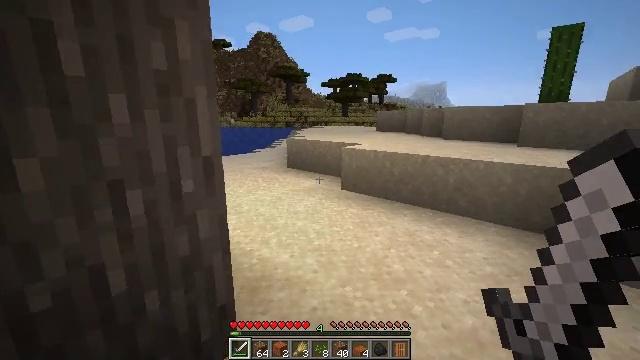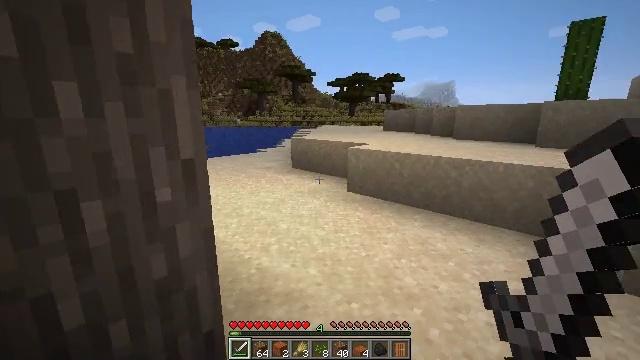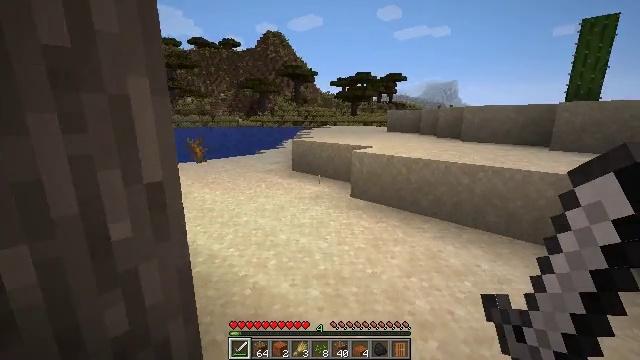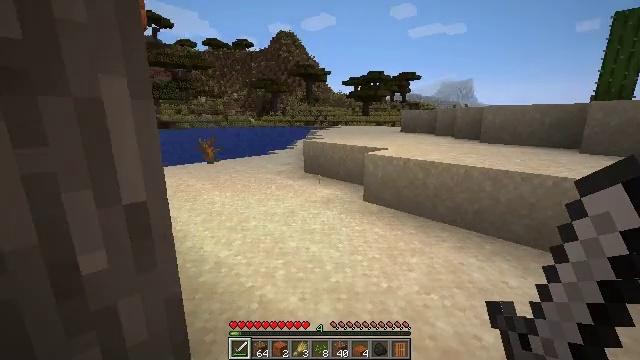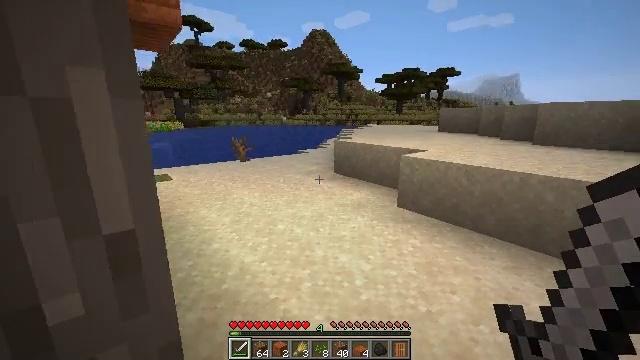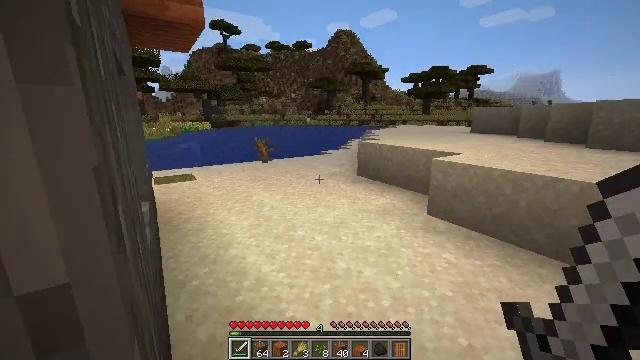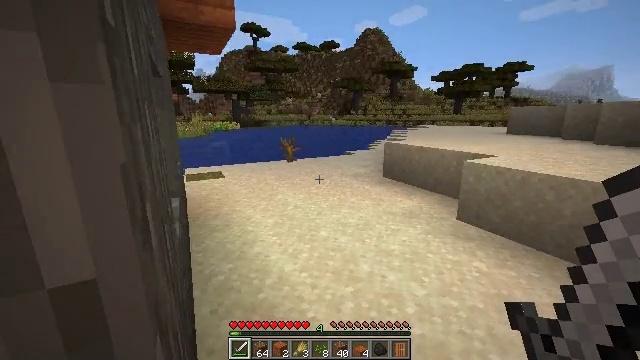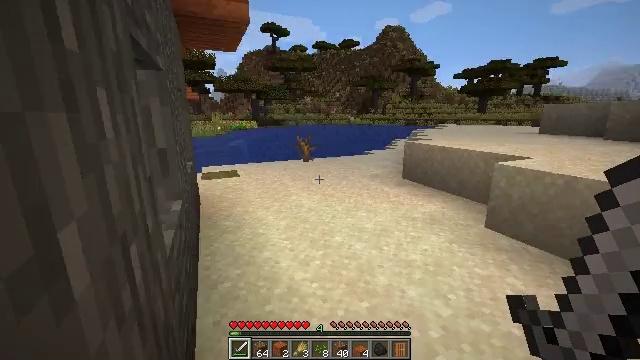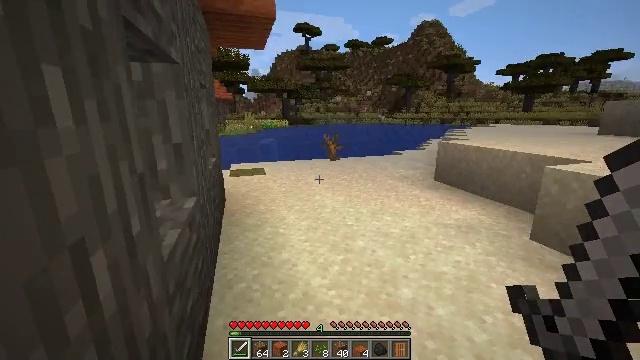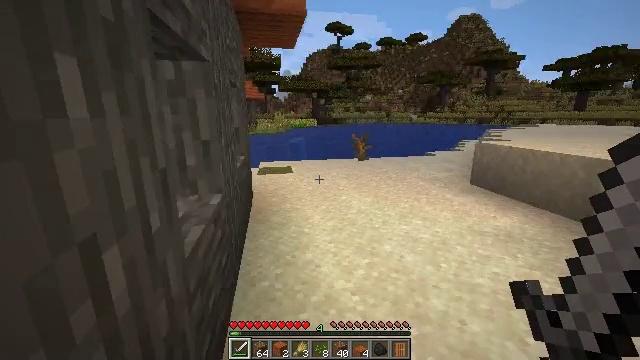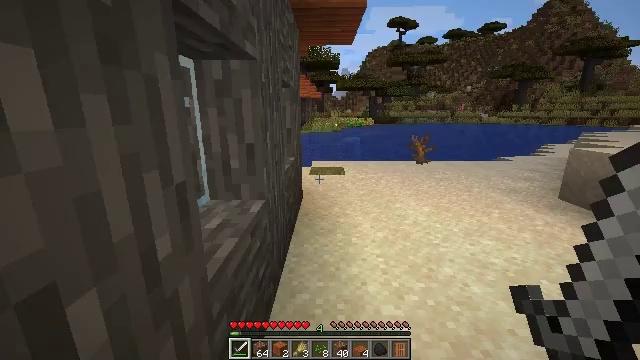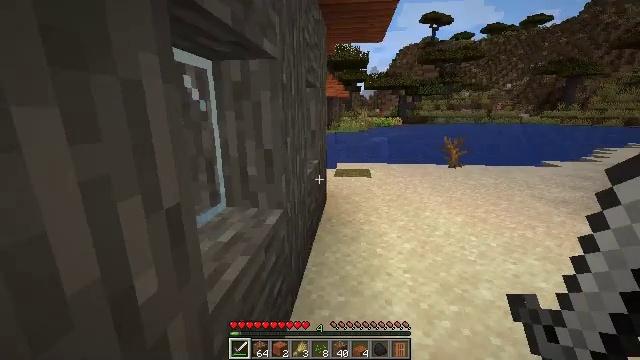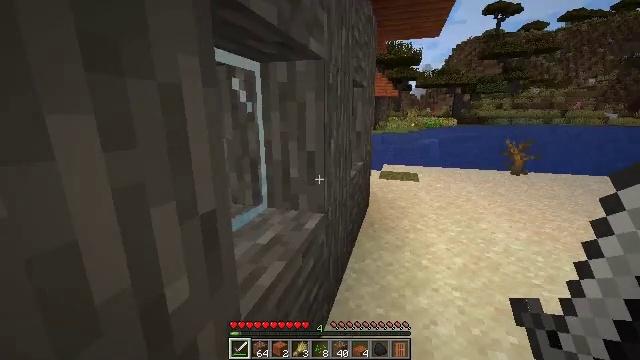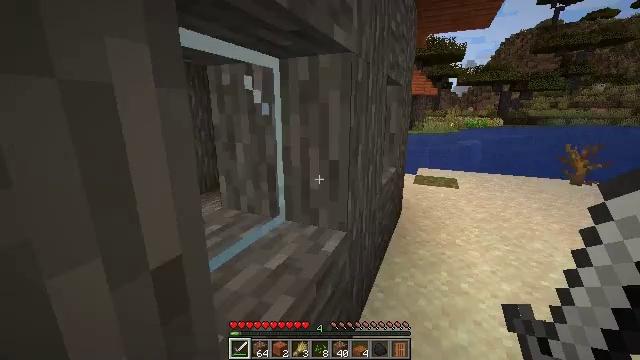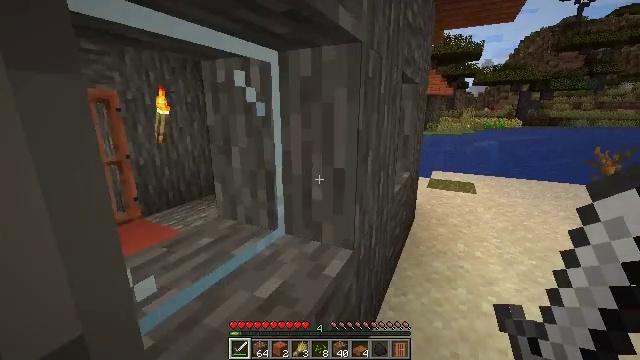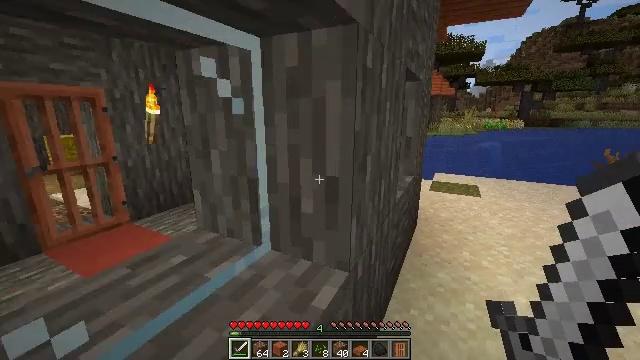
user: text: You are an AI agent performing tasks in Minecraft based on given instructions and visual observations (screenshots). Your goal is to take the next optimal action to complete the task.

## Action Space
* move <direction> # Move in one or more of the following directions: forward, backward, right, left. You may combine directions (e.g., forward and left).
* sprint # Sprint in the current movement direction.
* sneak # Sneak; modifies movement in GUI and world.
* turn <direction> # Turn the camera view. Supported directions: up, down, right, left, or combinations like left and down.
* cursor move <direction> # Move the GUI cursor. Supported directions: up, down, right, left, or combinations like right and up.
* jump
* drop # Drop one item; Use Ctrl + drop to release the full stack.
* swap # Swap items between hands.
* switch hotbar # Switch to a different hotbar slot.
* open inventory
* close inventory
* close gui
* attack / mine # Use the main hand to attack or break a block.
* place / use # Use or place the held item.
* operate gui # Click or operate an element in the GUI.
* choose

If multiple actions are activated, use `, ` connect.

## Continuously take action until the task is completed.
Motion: motion action
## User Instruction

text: Collect sand to make glass.
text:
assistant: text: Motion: move forward, turn left
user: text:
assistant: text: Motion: move forward
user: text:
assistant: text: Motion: move forward, turn left
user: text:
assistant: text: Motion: move forward, turn left
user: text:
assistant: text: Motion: move forward, turn left
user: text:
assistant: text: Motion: move forward, turn left
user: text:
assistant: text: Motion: move forward, turn left
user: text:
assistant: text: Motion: move forward, turn left
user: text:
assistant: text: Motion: move forward, turn left
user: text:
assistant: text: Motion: move forward, turn left
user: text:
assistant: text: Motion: move forward, turn left
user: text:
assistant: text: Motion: move forward, turn left
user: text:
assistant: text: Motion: move forward, turn left
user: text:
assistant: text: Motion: move forward, turn left
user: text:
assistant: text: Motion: move forward
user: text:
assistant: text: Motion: move forward
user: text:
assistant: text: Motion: move forward
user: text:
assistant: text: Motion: no_op
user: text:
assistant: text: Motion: no_op
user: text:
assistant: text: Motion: no_op
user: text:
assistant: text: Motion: no_op
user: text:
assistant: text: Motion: no_op
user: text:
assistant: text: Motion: no_op
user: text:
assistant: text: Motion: move forward
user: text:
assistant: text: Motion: move forward, turn right
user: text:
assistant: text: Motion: move forward, turn right
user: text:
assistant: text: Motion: move forward, turn right
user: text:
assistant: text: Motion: move forward, turn right
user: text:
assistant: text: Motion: move forward, turn right
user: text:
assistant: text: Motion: move forward, turn right